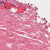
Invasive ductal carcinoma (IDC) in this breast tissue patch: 0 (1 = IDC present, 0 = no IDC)